Question: I imported cv2 as cv, created a list of threshold flags, concatenated 'cv.' with the flags and then created a for loop for passing the flags as arguments. But python shows TypeError. I have attached the image of the output. Kindly help me create all the possible thresholds using a loop or some other way except for explicitly mentioning the flags every time.
[]
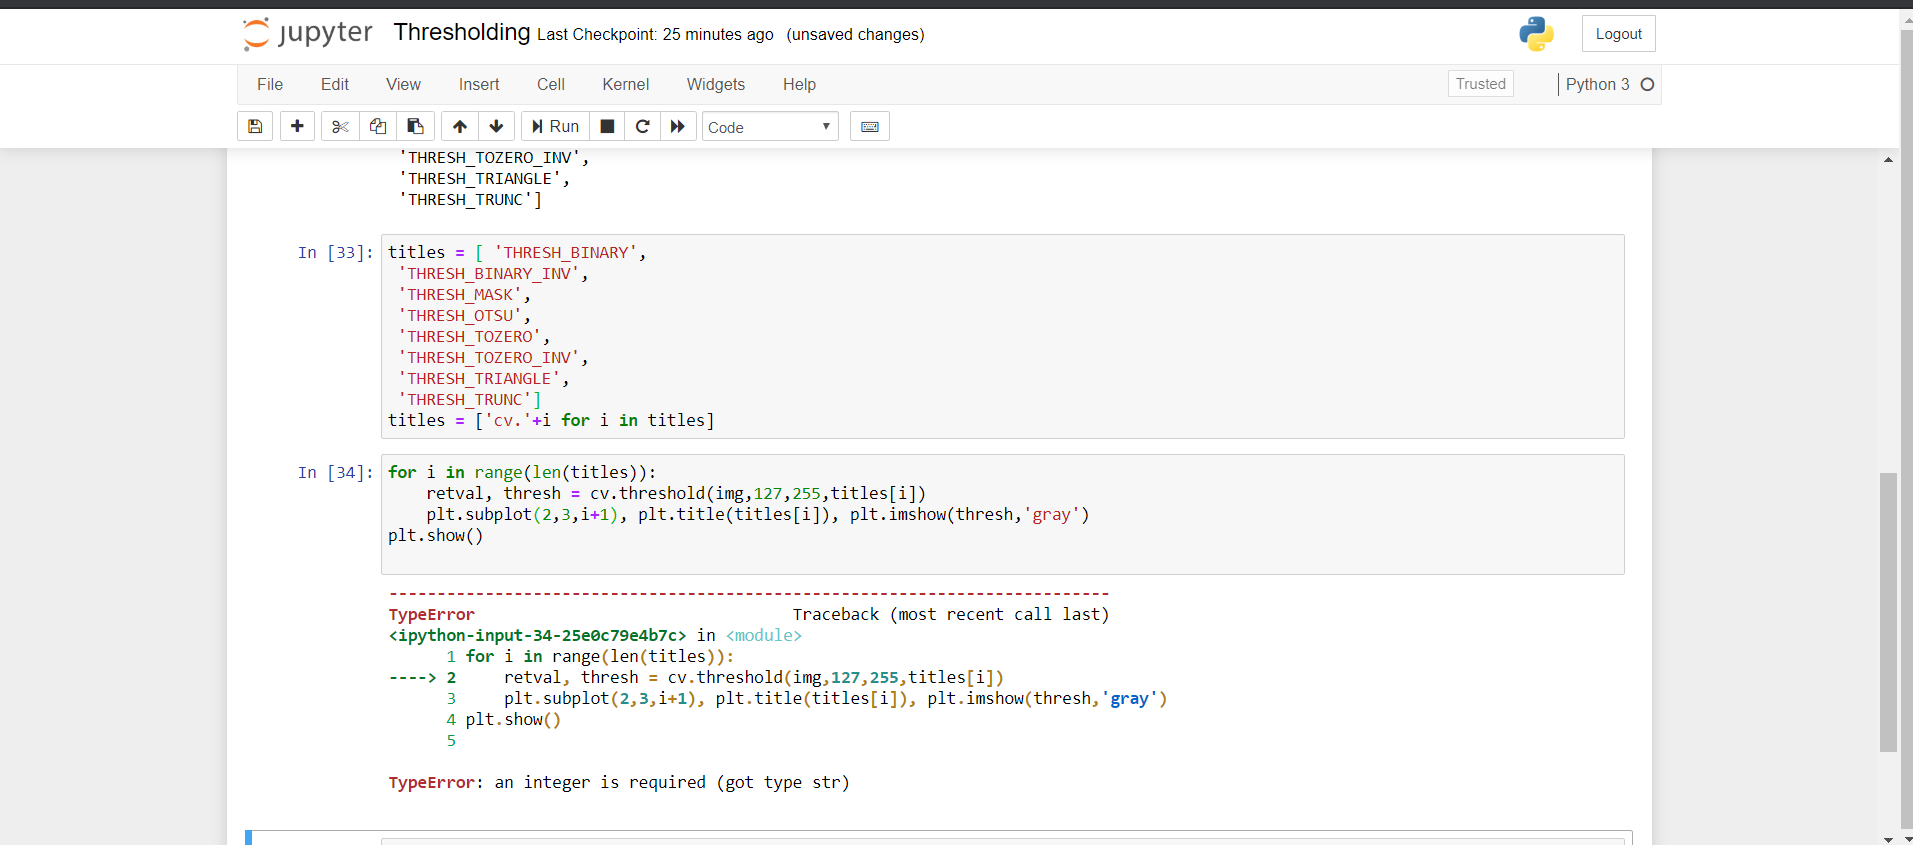
Answer: In OpenCV, the given threshold options (e.g. cv.THRESH_BINARY or cv.THRESH_BINARY_INV) are actually constant integer values. You are trying to use strings instead of these integer values. That is the reason why you get the Type Error. If you want to apply all these different thresholds in a loop, one option is to create a different list for these options, like this:
'''
threshold_options = [cv.THRESH_BINARY, cv.THRESH_BINARY_INV, ...]
'''
That way, you can then use the values of this list in the loop as follows:
'''
retval, thresh = cv.threshold(img, 127, 255, threshold_options[i])
'''
The entire code would be as follows:
'''
titles = [ 'THRESH_BINARY',
'THRESH_BINARY_INV',
'THRESH_MASK',
'THRESH_OTSU',
'THRESH_TOZERO',
'THRESH_TOZERO_INV',
'THRESH_TRIANGLE',
'THRESH_TRUNC']
threshold_options = [ cv.THRESH_BINARY,
cv.THRESH_BINARY_INV,
cv.THRESH_MASK,
cv.THRESH_OTSU,
cv.THRESH_TOZERO,
cv.THRESH_TOZERO_INV,
cv.THRESH_TRIANGLE,
cv.THRESH_TRUNC]
for i in range(len(titles)):
retval, thresh = cv.threshold(img, 127, 255, threshold_options[i])
plt.subplot(2,3,i+1), plt.title(titles[i]), plt.imshow(thresh, 'gray')
plt.show()
'''